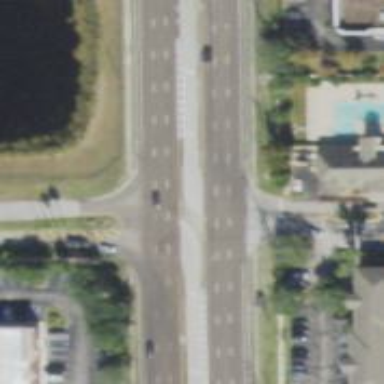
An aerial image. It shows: Primary link highway with asphalt surface.